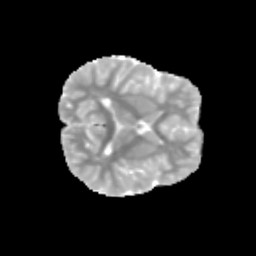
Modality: MD
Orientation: axial
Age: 10
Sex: male
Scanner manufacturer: siemens
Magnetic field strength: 3 T
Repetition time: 3.8 s
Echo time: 0.07 s